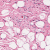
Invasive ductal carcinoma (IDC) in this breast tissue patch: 0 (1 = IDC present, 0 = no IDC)